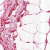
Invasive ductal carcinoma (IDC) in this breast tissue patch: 0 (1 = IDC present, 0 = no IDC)